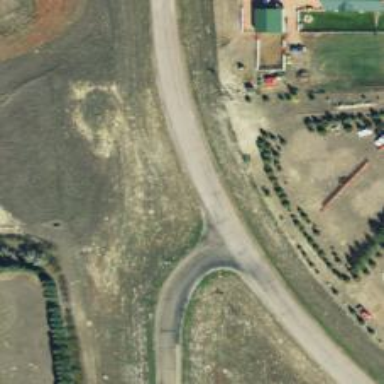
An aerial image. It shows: Asphalt road classified as tertiary.